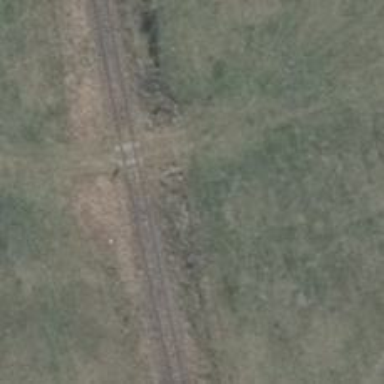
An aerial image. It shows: Level crossing with saltire marking.